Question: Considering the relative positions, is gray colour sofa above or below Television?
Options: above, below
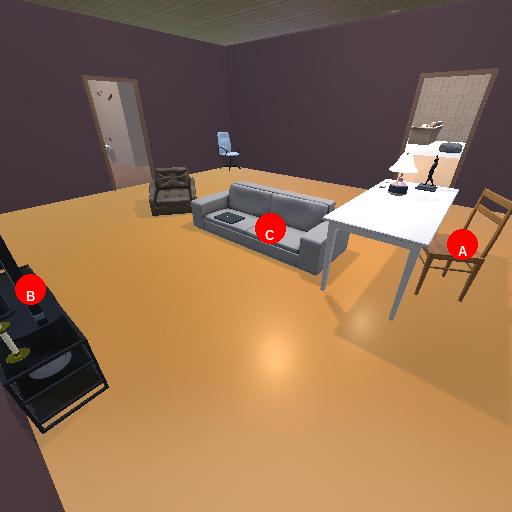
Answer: above